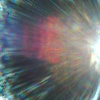
Label: sunburn